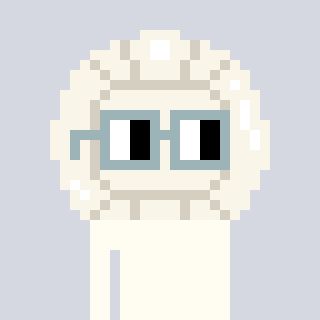
a pixel art character with square dark gray glasses, a volleyball-shaped head and a magenta-colored body on a cool background